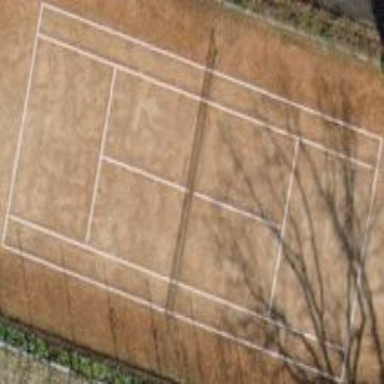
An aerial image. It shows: Tennis court on the leisure land pitch.